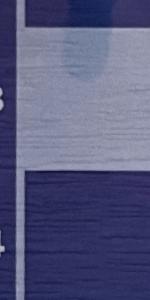
Label: Empty